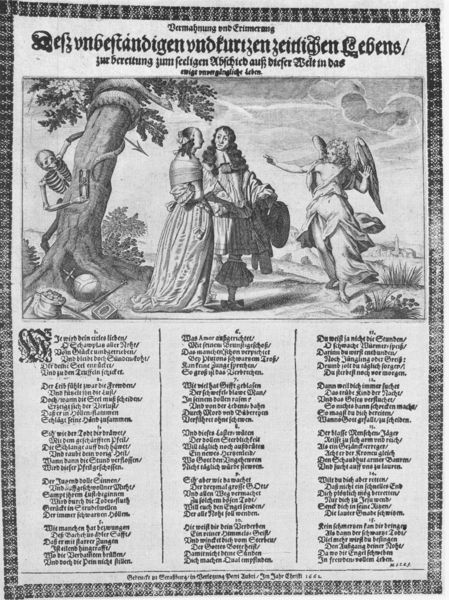
Titel: Vermahnung vnd Erinnerung Deß vnbeständigen vnd kurtzen zeitlichen Lebens
Künstler: Magister Johann Christoph Becker
Standort: Wolfenbüttel
Institution: Herzog August Bibliothek
Schlagwörter: baum, blätter, flügel, himmel, laub, mann, umhang, weiß, wolken, frauen, landschaft, menschen, äste, frau, grau, hut, kleid, schwarz, szene, zeichnung, dame, gras, weg, wolke, gespräch, tanz, jung, barock, falten, rahmen, tod, tot, bild, herr, baumstamm, gräser, stamm, wind, zweige, busch, pfad, sonne, gewand, adel, drei, paar, blatt, pflanzen, krone, locken, perle, renaissance, sack, engel, perücke, schleppe, schrift, liebe, grafik, graphik, spalten, rand, deutsch, foto, fotografie, vanitas, memento mori, buch, kreuz, linie, druck, druckgraphik, schwarzweiss, stich, titel, seite, illustration, text, zeitung, buchstaben, beschriftung, initiale, überschrift, schlange, kugel, grasbüschel, allegorie, buchseite, leben, skelett, teufel, versuchung, gedicht, eros, scwarz, stundenglas, ranzen, erzengel, pfeil, strophen, verse, sense, lied, zepter, nürnberg, lebens, gerippe, perrücke, weltkugel, lauern, spalte, majuskel, versalie, seriendruck, reichsapfel, gesprcäh, sensenmann, egel, skellet, entscheidung, baum des lebens, lebenszeit, drei spalten, dreispaltig, 17. jahrhundert, #skelett, uhrenglas, skellte